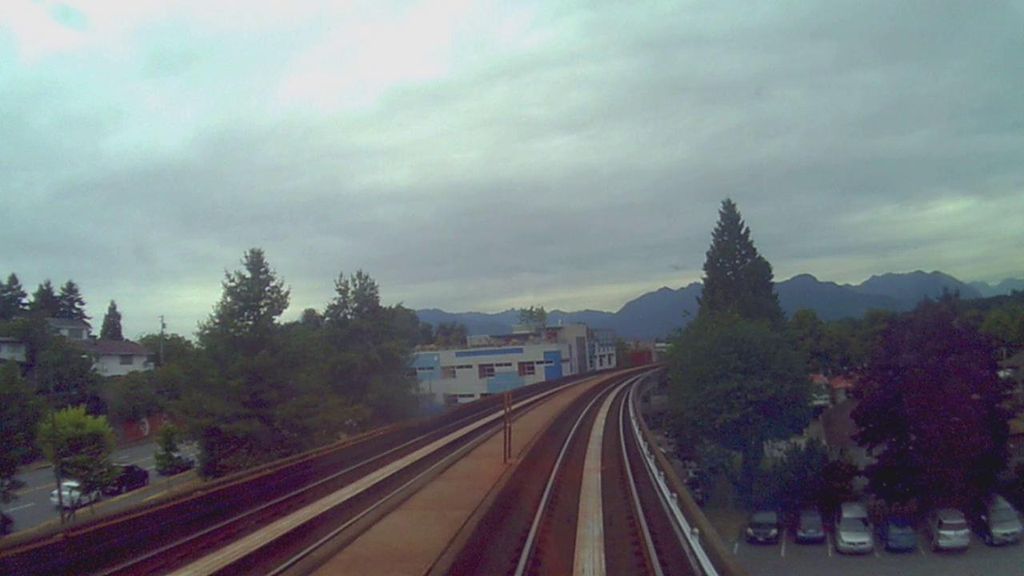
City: vancouver